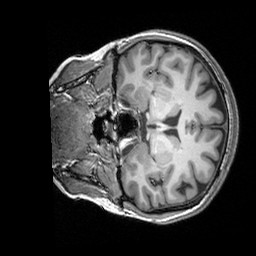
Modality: T1w
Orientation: coronal
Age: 28
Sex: female
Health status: healthy
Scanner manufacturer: siemens
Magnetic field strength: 3 T
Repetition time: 2.3 s
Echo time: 0.00303 s